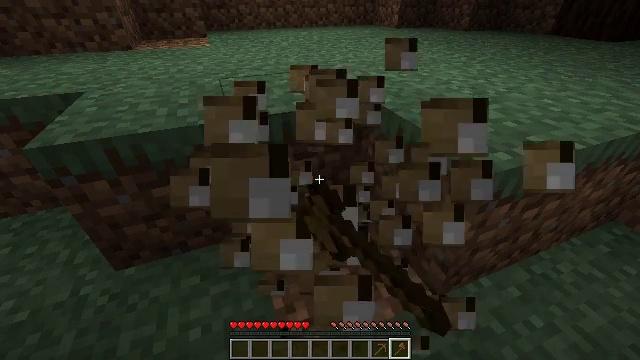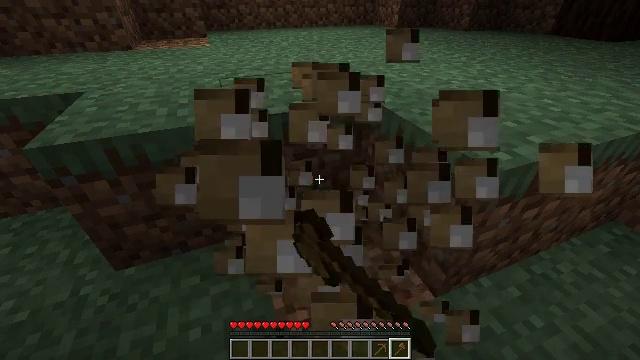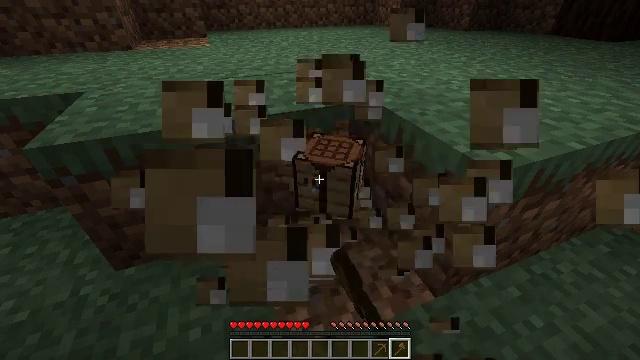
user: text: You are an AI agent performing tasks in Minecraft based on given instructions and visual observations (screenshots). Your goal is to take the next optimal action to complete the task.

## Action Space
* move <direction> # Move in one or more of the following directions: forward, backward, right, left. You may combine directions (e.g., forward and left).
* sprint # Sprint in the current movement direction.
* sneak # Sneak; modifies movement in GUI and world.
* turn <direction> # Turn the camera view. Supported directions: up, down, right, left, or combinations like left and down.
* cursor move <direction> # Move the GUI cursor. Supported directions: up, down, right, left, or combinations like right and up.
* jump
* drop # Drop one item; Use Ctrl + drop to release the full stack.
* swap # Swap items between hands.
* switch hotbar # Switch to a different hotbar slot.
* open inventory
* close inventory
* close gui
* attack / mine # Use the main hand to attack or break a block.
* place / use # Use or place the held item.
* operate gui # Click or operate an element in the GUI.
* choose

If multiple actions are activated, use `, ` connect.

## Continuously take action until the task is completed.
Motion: motion action
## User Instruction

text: Attack the crafting table to break it.
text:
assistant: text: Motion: attack / mine
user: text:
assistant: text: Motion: attack / mine
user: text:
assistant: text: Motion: no_op